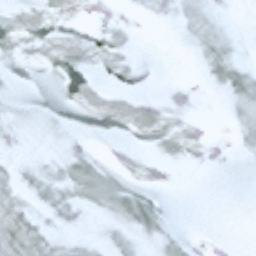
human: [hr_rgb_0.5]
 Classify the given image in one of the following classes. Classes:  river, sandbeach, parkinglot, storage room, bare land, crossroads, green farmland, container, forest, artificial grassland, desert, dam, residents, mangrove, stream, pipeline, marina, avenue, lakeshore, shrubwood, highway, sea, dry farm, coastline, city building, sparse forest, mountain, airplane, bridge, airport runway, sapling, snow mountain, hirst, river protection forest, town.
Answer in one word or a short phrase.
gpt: snow mountain